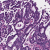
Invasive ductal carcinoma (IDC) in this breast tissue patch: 1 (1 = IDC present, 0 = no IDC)